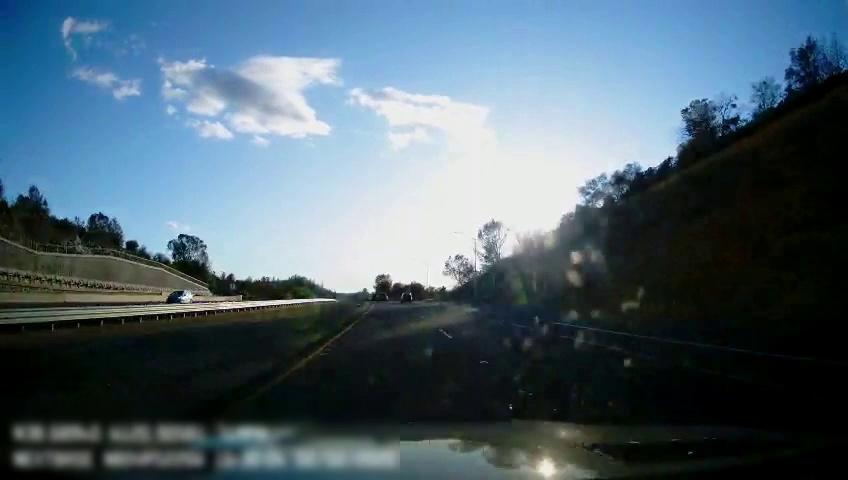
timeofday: Day
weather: Sunny
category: Drivable Space
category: Drivable Space
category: Vehicles | Car
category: Vehicles | Truck
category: Vehicles | SUV
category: Lanes | Current Lane
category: Lanes | Current Lane
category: Lanes | Alternate Lane
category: Lanes | Alternate Lane